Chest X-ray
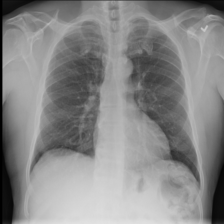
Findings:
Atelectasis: negative
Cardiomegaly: negative
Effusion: negative
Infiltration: negative
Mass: negative
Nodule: negative
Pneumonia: negative
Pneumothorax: negative
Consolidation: negative
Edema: negative
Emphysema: negative
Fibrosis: negative
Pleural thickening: negative
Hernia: negative